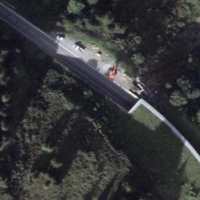
EUNIS habitat code: 31
Species observed at this site:
Lysandra coridon
Erebia euryale
Erebia melampus
Aporia crataegi
Brenthis ino
Melanargia galathea
Erebia alberganus